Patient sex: M
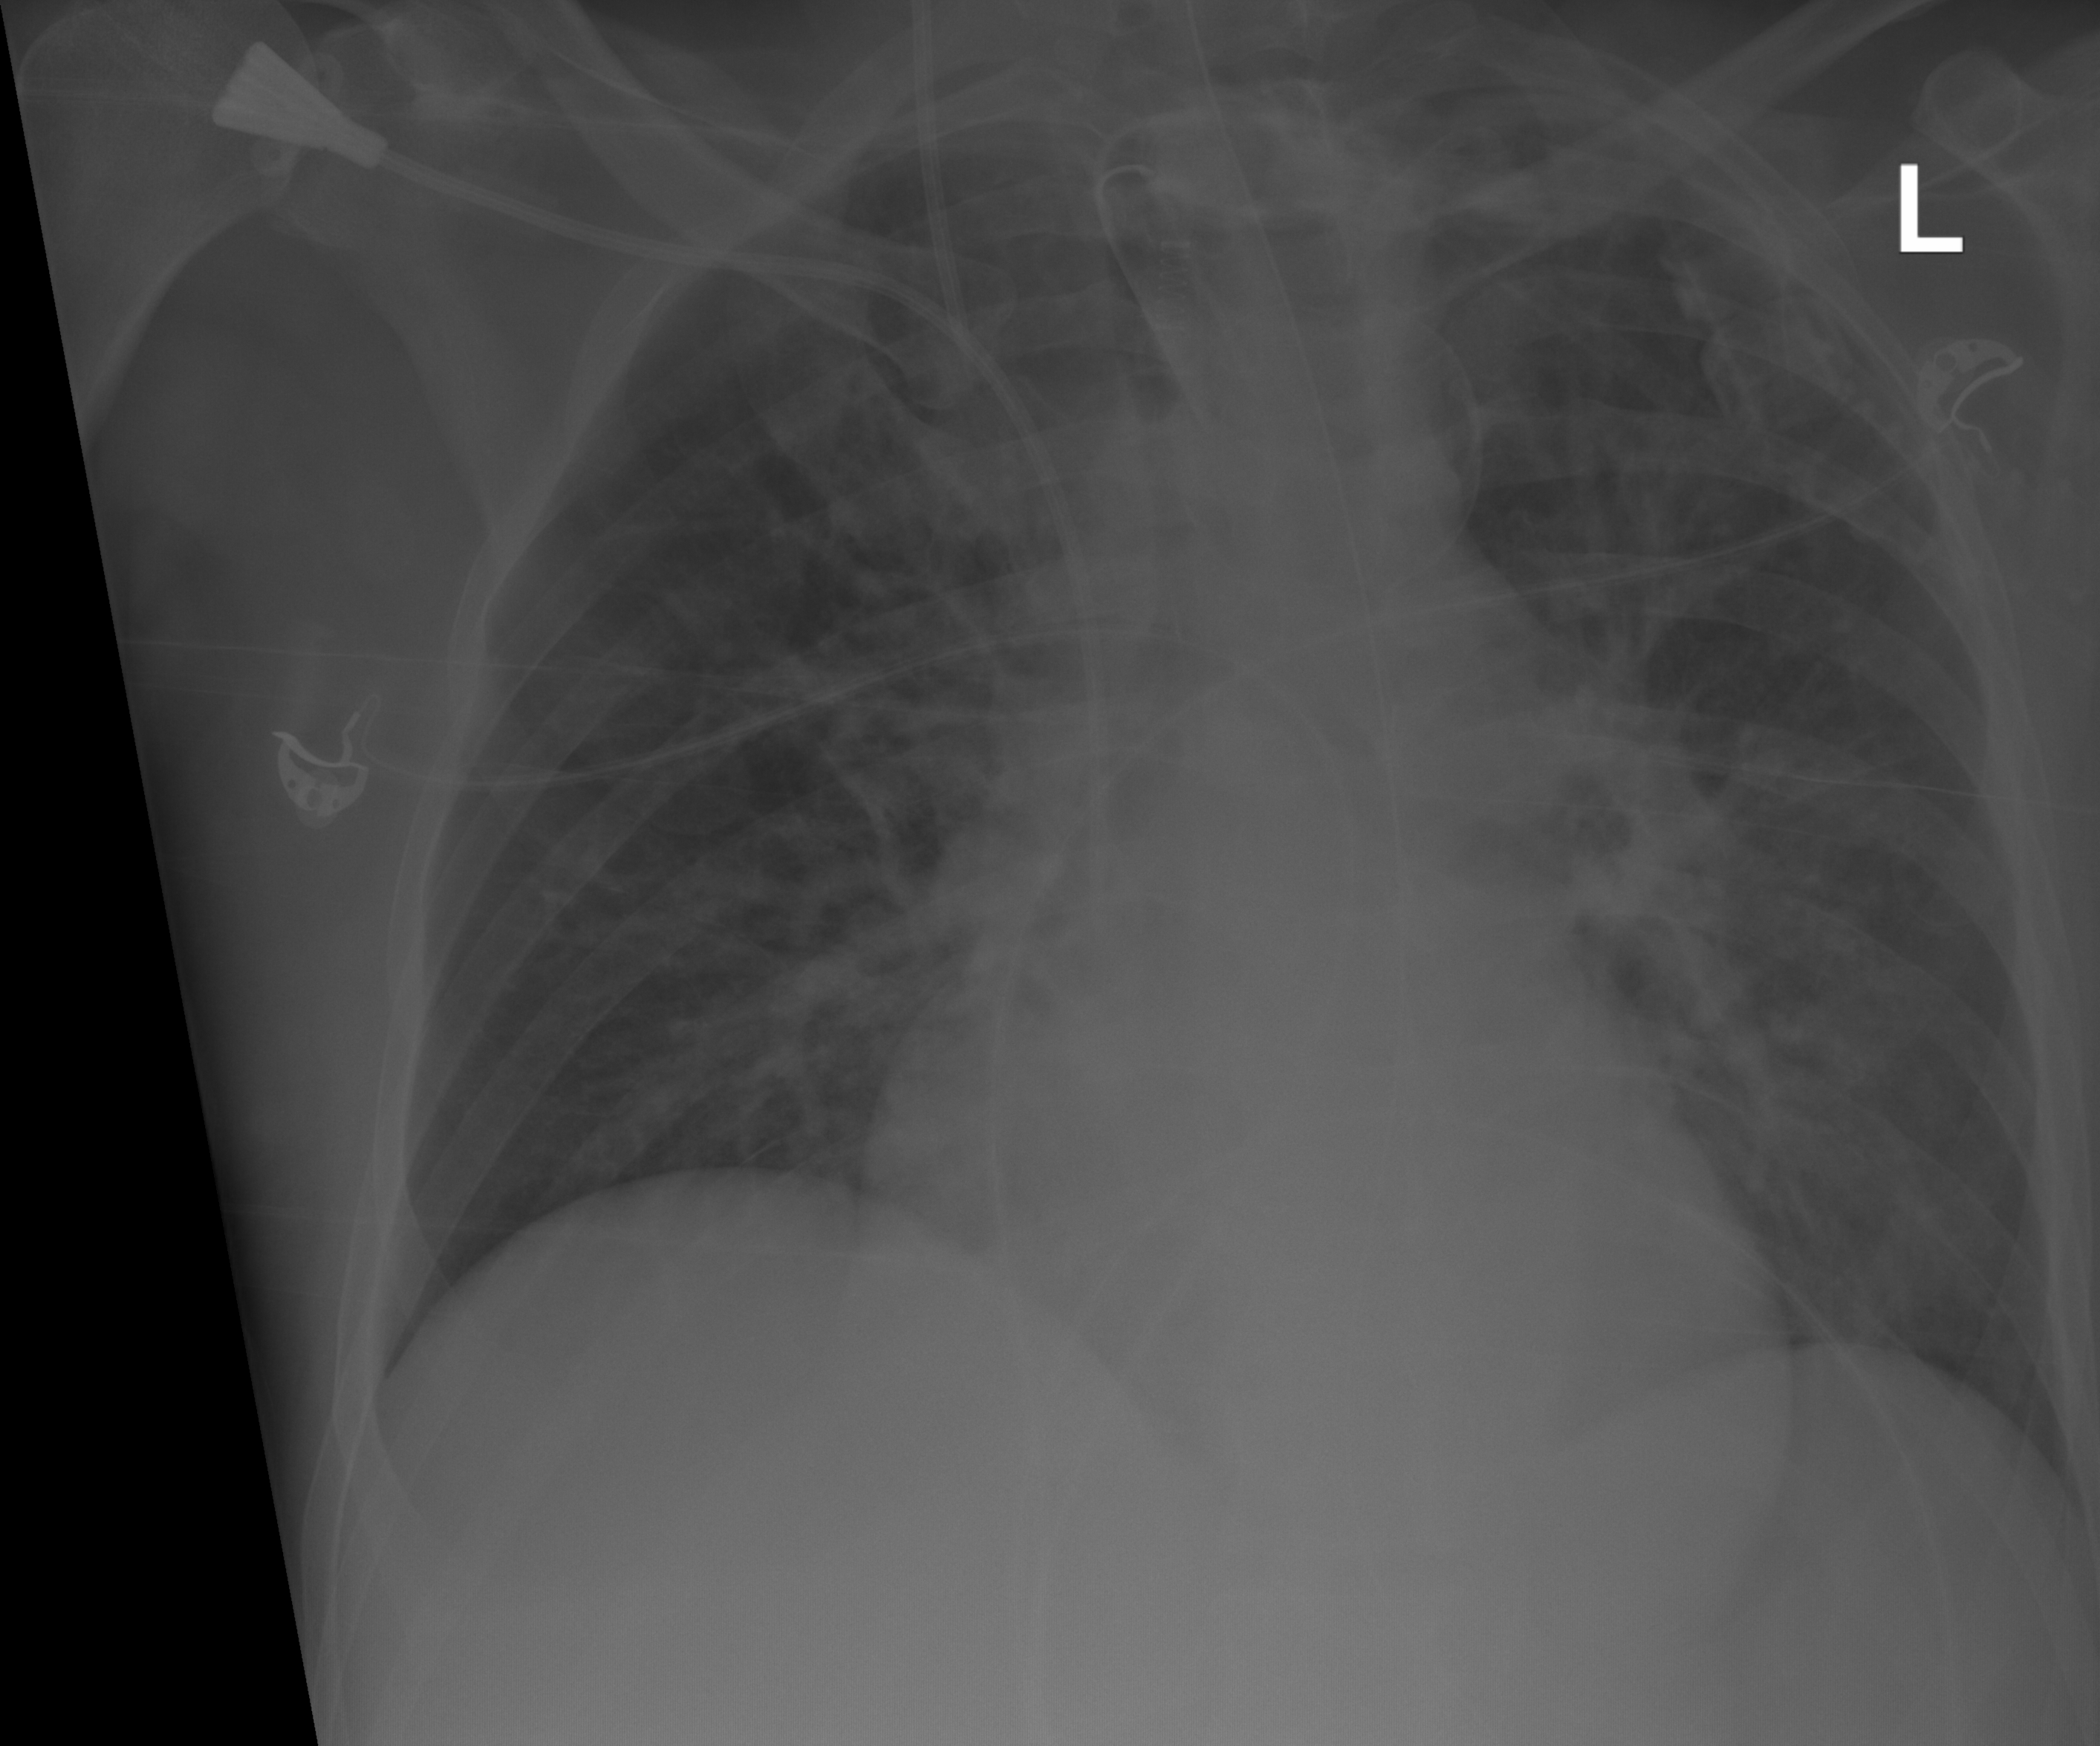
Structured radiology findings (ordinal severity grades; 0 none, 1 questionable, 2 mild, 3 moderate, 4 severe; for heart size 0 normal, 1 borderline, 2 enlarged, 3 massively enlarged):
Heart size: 0
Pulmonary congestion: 2
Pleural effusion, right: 0
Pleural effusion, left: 0
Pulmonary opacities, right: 0
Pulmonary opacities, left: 0
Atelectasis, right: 0
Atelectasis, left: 0